九年级 · 画法几何学
(本小题8.0分)

智慧学习小组的同学约好下午放学后去完成项目式学习的室外测量, 他们带了两根 2 米长的标杆及卷尺来到路灯下, 将标杆 $A B, C D$ 直立在地上, 灯泡所在位置为点 $O$, 此时 $A, B, C, D$, $o$ 恰好在同一平面内, 但点 $O$ 到地面的距离不能直接测量, 他们准备借助标杆在路灯下的影子解决问题.

(1)请画出标杆 $A B, C D$ 在灯泡 $O$ 下的影子, 分别记为 $A E, C F$;

(2)尺规作图: 作出灯泡 $O$ 到地面 $A C$ 的距离 $O H$ (保留作图痕迹, 不写作法);

(3)若他们测得 $A E=2.2$ 米, $A C=6$ 米, $C F=1.2$ 米, 请求出灯泡 $O$ 到地面 $A C$ 的距离 $O H$. (精确到 0.1 米)

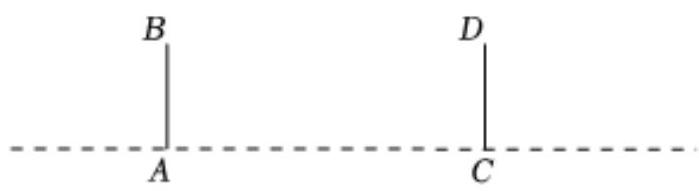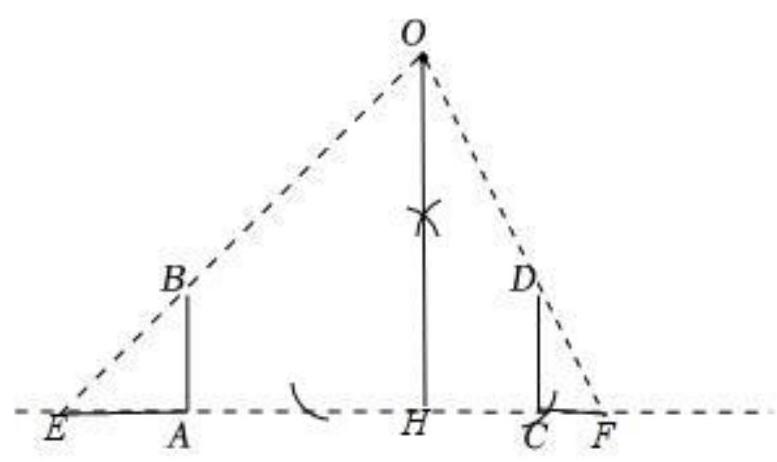
答案: 解: 如下:

(1)如上图: 线段 $A E$, 线段 $C F$ 即为所求;

(2)如上图: 线段 $O H$ 即为所求;

(3)设 $\mathrm{OH}=x$ 米, $A H=y$ 米, 则 $C H=(6-y)$ 米,

$\because A B / / O H / / C D$,

$\therefore \triangle A B E \sim \triangle H O E, \triangle C D F \sim \triangle H O F$,

$\therefore \frac{A B}{O H}=\frac{A E}{E H}, \frac{C D}{O H}=\frac{C F}{F H}$,

即: $\frac{2}{x}=\frac{2.2}{2.2+y}, \frac{2}{x}=\frac{1.2}{1.2+6-y}$,

解得: $y=\frac{66}{17} \approx 3.9$,

$x=5 \frac{9}{17} \approx 5.3$,

所以灯泡 $O$ 到地面 $A C$ 的距离 $O H$ 大约为 5.3 米.

【解析】(1)根据中心投影的性质作图;

(2)根据过直线外一点作直线的垂线作图;

(3)根据相似三角形的性质求解.

本题考查了作图及相似三角形的性质, 三角形相似的性质是解题的关键.